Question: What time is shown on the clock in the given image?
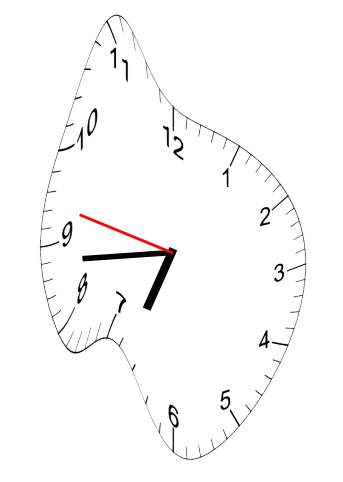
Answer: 06:43:47